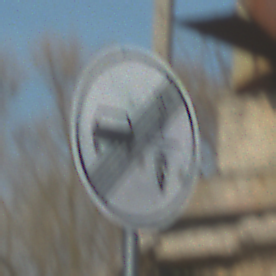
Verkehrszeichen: EndeVerbotUeberholenEinspurigeFahrzeuge
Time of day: MorningAfternoon
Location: Outdoor (Suburban)
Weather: Clear
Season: NotSpecified
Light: Natural